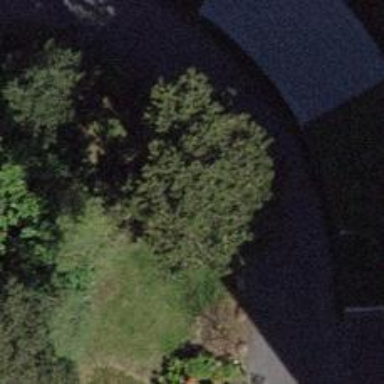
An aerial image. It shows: Needle-leaved tree in natural setting.